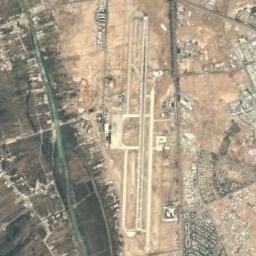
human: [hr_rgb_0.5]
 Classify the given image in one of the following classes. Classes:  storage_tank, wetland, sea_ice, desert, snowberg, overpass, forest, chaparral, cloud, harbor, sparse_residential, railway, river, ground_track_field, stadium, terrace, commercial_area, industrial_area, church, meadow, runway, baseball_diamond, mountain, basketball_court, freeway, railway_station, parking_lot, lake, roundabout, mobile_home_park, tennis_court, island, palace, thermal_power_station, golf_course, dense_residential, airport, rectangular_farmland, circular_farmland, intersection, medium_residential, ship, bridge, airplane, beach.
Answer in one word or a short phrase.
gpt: airport